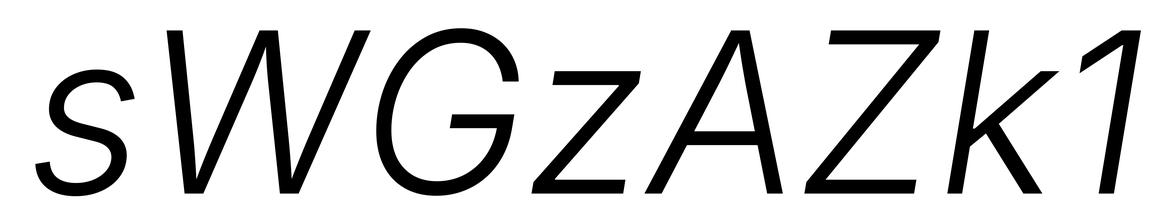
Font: Inter-Italic_Light_Italic